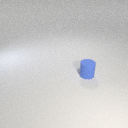
small blue rubber cylinder